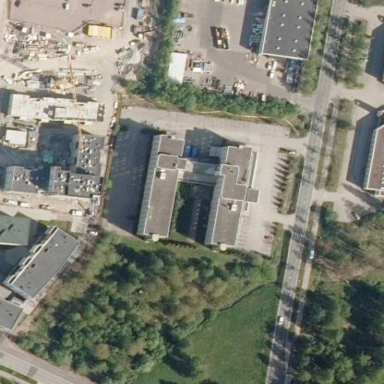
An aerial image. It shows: Hotel building.